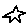
Label: star